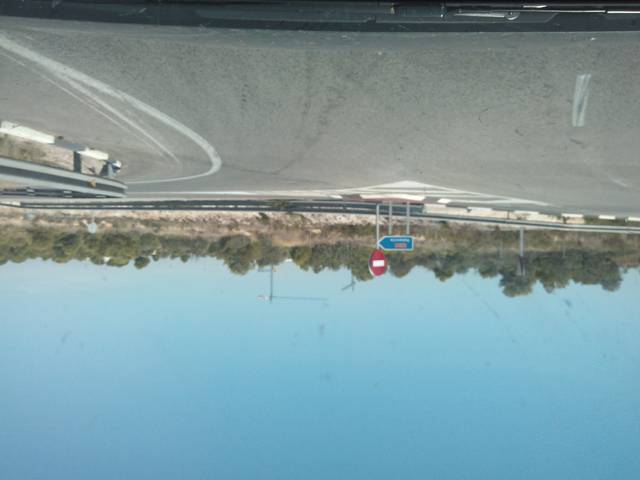
Region: Spain
Coordinates: 39.545, -0.4631